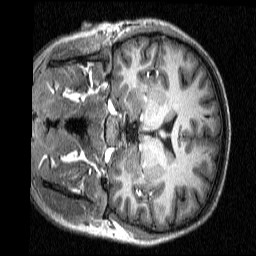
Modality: T1w
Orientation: coronal